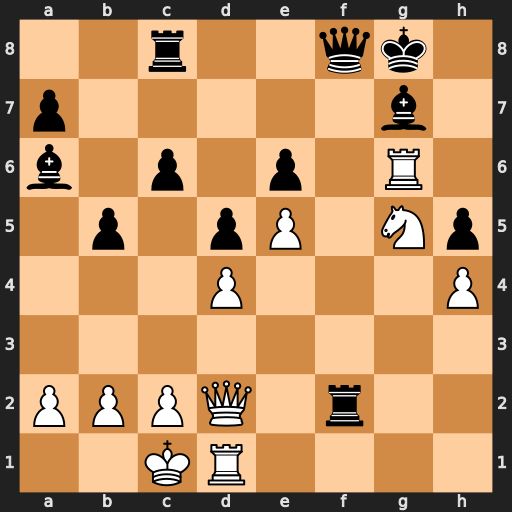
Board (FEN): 2r2qk1/p5b1/b1p1p1R1/1p1pP1Np/3P3P/8/PPPQ1r2/2KR4
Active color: w
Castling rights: -
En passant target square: -
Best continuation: Qd3 Qf5 Nxe6